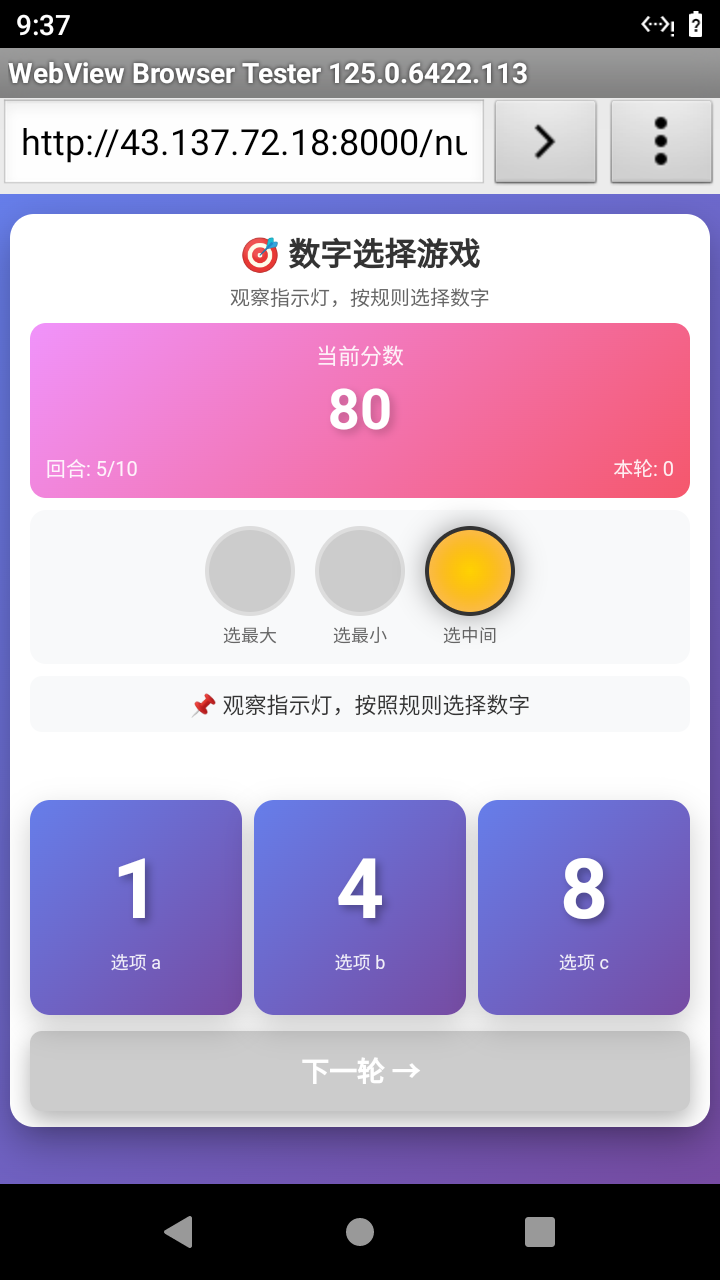

Select the correct number based on the traffic light color.
Answer: 1